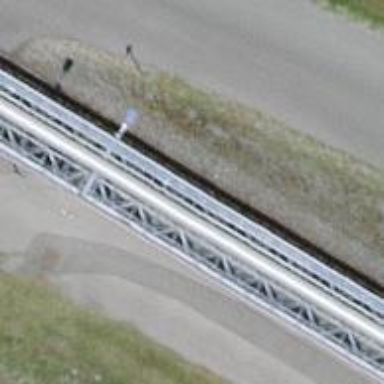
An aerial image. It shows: Railway switch.